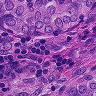
Metastatic tissue present: yes